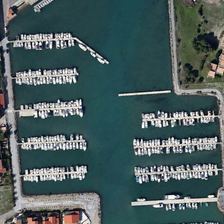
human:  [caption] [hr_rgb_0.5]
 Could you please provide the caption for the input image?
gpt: a large number of white ships were parked at the harbour .

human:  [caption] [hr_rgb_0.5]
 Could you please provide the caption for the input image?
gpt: next to the harbor was a row of houses with red roofs .

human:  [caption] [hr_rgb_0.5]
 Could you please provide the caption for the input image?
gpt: near a lake is a green forest area .

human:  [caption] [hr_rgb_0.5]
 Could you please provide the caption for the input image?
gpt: the lake is the wind picked up a layer of waves .

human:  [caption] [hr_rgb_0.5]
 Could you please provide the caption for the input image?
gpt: next to the harbor was a row of houses with red roofs .